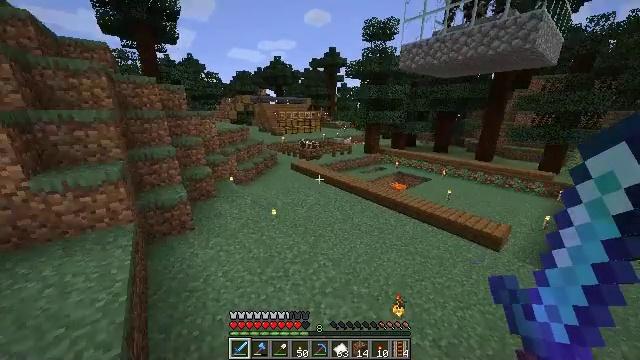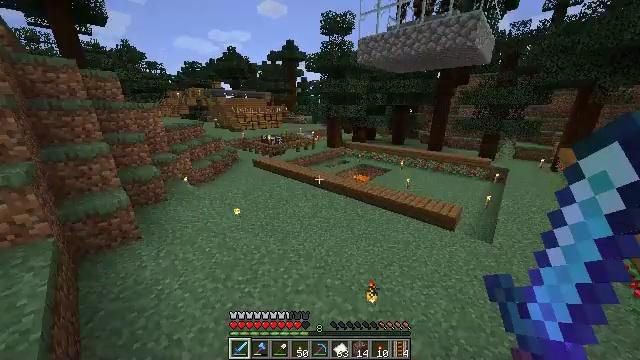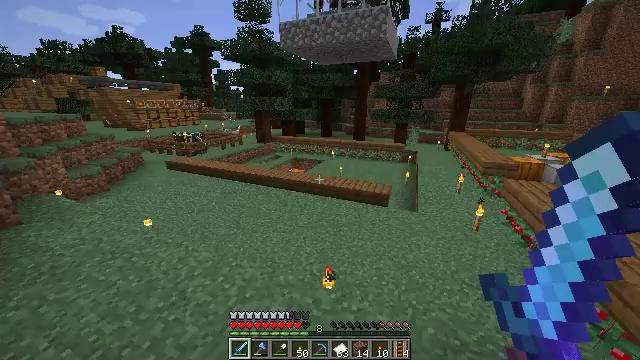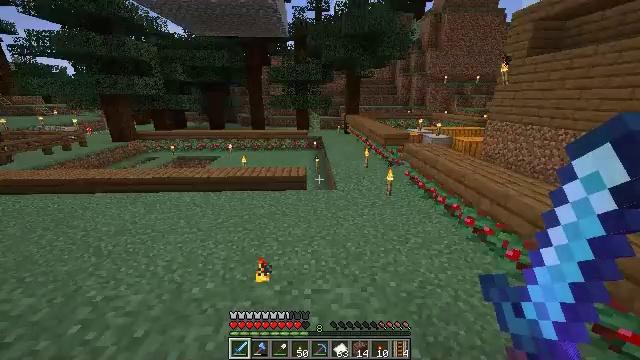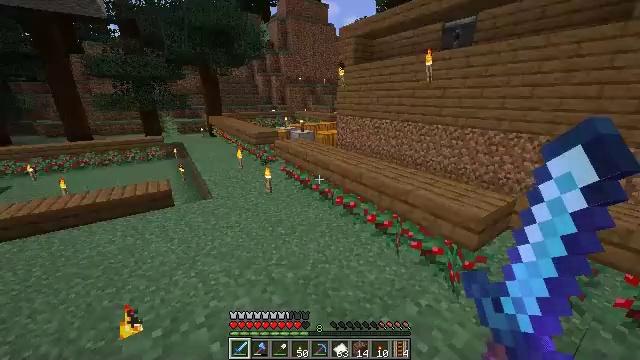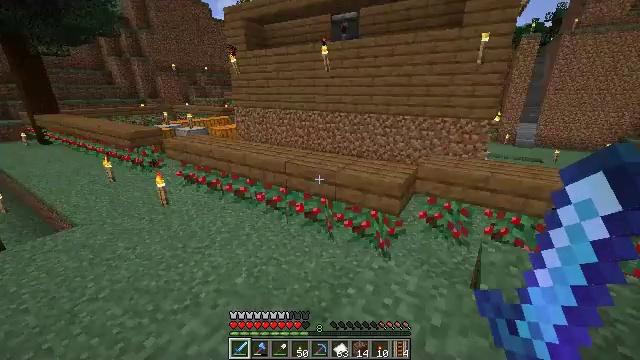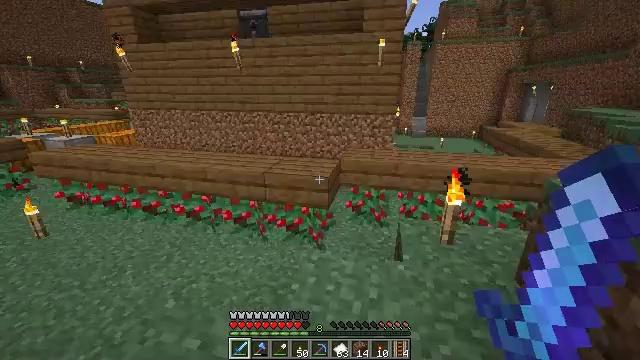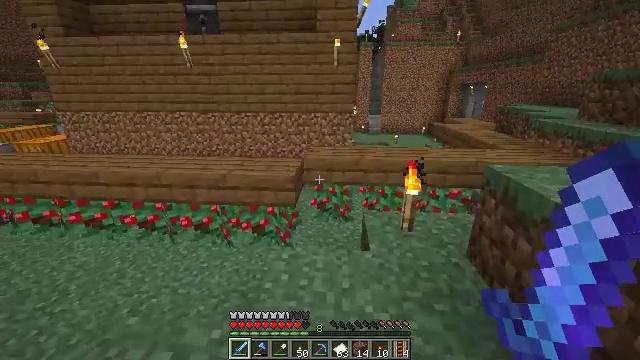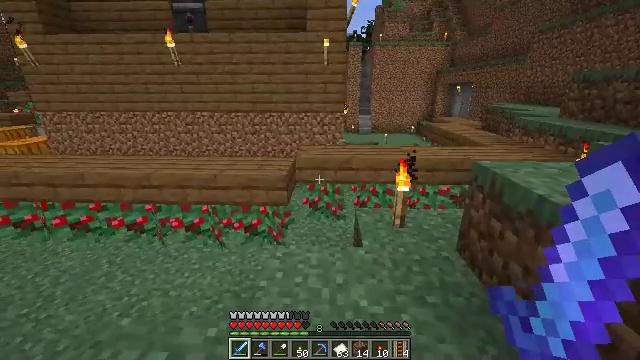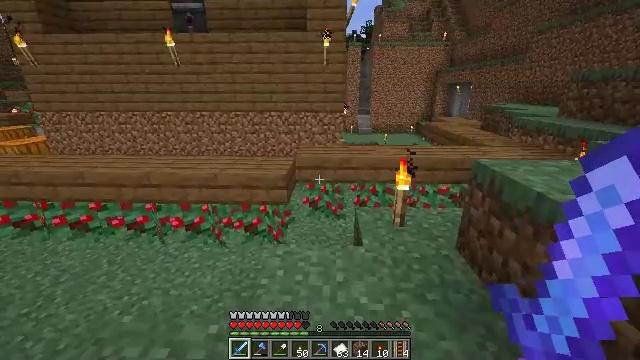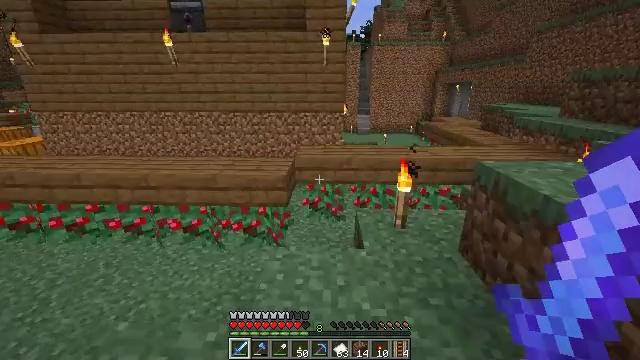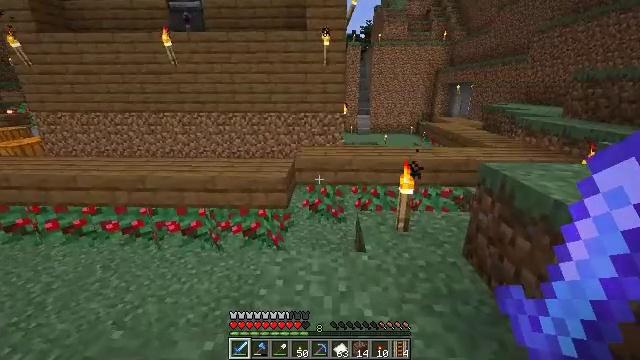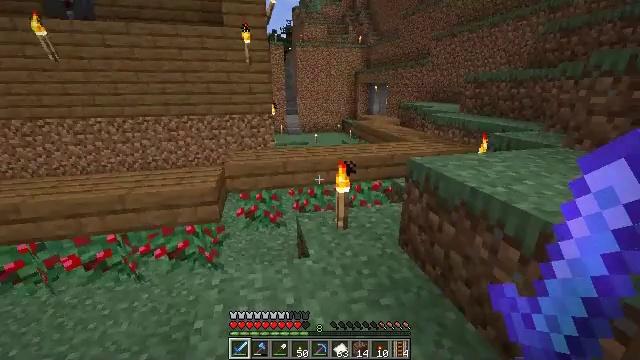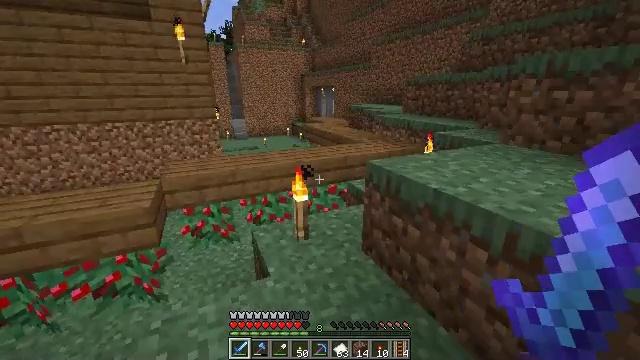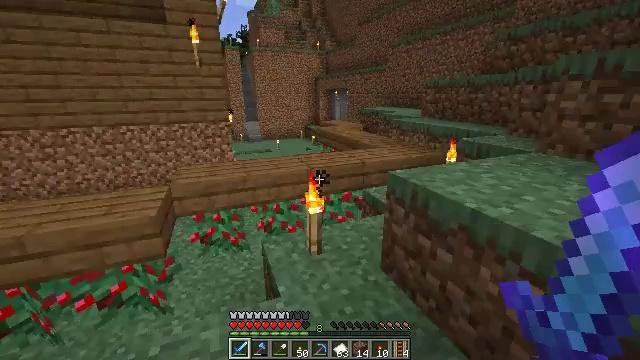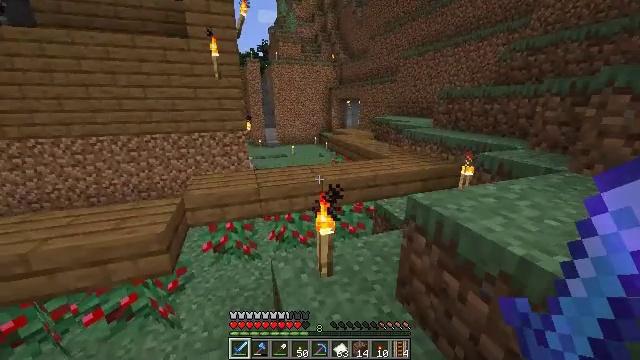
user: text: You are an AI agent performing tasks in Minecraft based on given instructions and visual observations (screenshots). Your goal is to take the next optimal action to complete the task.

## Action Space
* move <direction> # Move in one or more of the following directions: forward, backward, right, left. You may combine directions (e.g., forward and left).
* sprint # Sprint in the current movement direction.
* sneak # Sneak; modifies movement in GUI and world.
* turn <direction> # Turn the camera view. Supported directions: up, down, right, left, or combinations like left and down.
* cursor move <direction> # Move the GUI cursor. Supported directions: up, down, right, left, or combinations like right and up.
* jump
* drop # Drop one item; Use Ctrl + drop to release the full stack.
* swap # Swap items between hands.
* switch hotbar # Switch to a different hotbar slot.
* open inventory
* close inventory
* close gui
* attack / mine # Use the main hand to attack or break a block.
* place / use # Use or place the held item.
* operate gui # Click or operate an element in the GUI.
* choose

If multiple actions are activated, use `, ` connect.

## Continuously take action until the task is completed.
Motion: motion action
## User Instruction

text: Take paper and leather to craft a book.
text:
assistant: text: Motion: move forward, turn right and down, jump
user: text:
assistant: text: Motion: turn right
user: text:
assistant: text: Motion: turn right
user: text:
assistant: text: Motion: turn right
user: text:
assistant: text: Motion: turn right
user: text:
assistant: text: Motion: turn right
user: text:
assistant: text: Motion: turn right
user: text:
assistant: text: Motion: turn right
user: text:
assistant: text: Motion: no_op
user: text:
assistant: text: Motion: move forward
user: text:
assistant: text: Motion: move forward
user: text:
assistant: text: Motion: move forward, turn right
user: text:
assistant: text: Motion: move forward, turn right
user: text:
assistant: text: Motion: move forward, sprint, turn left
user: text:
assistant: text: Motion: move forward, sprint, turn left
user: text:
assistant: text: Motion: move forward, sprint
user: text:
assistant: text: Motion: move forward, sprint, turn left
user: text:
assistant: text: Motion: move forward, sprint
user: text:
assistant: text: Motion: move forward
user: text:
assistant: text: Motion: move forward, jump
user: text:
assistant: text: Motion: move forward, jump
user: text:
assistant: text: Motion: move forward, jump
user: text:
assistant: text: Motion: move forward, turn right, jump
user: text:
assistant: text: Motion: move forward, turn right, jump
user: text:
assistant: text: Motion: move forward, jump
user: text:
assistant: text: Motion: move forward, jump
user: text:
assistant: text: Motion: move forward, jump
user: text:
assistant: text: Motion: move forward, jump
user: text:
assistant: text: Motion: move forward, turn right, jump
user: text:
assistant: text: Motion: move forward, turn right, jump